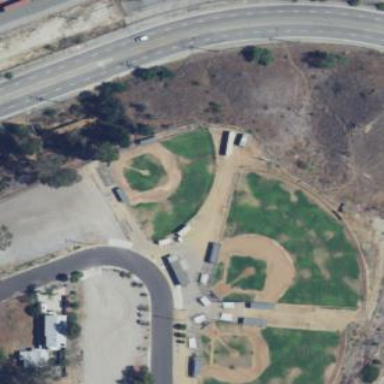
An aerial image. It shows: Baseball pitch for leisure land.